Question: I know that the loop is looping through every element in the array! Hence, it also prints out 'John is not found' before printing out his information! How do I just print out his information without 'John is not found'?
This is my code:
'''
public static void main(String[] args) {
Scanner scanner = new Scanner(System.in);
System.out.print("Number of members: ");
int number = scanner.nextInt();
Member m[] = new Member[number];
scanner.nextLine();
for (int i = 0; i < number; i++) {
System.out.print("Name & number:");
String[] input = scanner.nextLine().split(" ", 2);
m[i] = new Member(input[0], input[1]);
}
System.out.println("Information Saved.
");
boolean condition = true;
while (condition) {
System.out.print("Search a name or type exit: ");
String search = scanner.nextLine();
for (int x = 0; x < m.length; x++) {
if (search.equals(m[x].getName())) {
System.out.print(search + "'s number is " + m[x].getTel() + "
");
break;
} else if (search.equals("exit")) {
condition = false;
m[x].showAllMembers();
} else if (!search.equals(m[x].getName())){
System.out.print(search + "is not found.
");
}
}
}
}
'''
Member class:
'''
class Member {
private String name, tel;
public Member(String name, String tel ) { // Constructor
this.name = name;
this.tel = tel;
}
// Getter
public String getName() {
return name;
}
// Setter
public void setName(String name) {
this.name = name;
}
// Getter
public String getTel() {
return tel;
}
// Setter
public void setTel(String tel) {
this.tel = tel;
}
public void showAllMembers() {
System.out.print("Name:" + name + ", Number:" + tel + "
");
}
'''
Results:

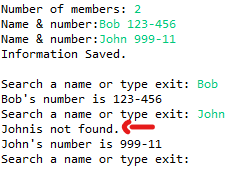
Answer: I assume you can do the following:
'''
public static void main(String[] args) {
Scanner scanner = new Scanner(System.in);
System.out.print("Number of members: ");
int number = scanner.nextInt();
Member m[] = new Member[number];
scanner.nextLine();
for (int i = 0; i < number; i++) {
System.out.print("Name & number:");
String[] input = scanner.nextLine().split(" ", 2);
m[i] = new Member(input[0], input[1]);
}
System.out.println("Information Saved.
");
boolean condition = true;
while (condition) {
System.out.print("Search a name or type exit: ");
String search = scanner.nextLine();
if (search.equals("exit")) {
condition = false;
// method showAllMembers() should not exists in Member class, it'll be really better to migrate it to the separate method, because one single Member object shouldn't know anything about ALL members
showAllMembers(m);
}
int memberNumber = -1;
for (int x = 0; x < m.length; x++) {
if (search.equals(m[x].getName())) {
memberNumber = x;
break;
}
}
if (memberNumber != -1) {
System.out.print(search + "'s number is " + m[memberNumber].getTel() + "
");
} else {
System.out.print(search + "is not found.
");
}
}
public static void showAllMembers(Member members[]) {
for (Member member : members) {
System.out.println("Member name: " + member.getName() + ", number: " + member.getTel());
}
}
}
'''